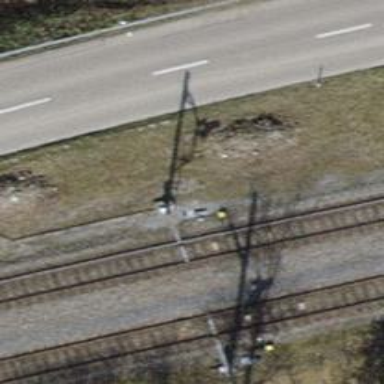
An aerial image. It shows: Railway signal.